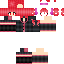
A female human skin with dark skin, wearing brown helmet dressed in a red hoodie and red pants, featuring a closed mouth.